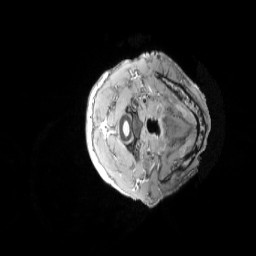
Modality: T1w
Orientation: axial
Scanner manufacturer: siemens
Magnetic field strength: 3 T
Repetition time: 2.3 s
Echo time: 0.0033 s